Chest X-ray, AP view. Patient: 39 years old, sex M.
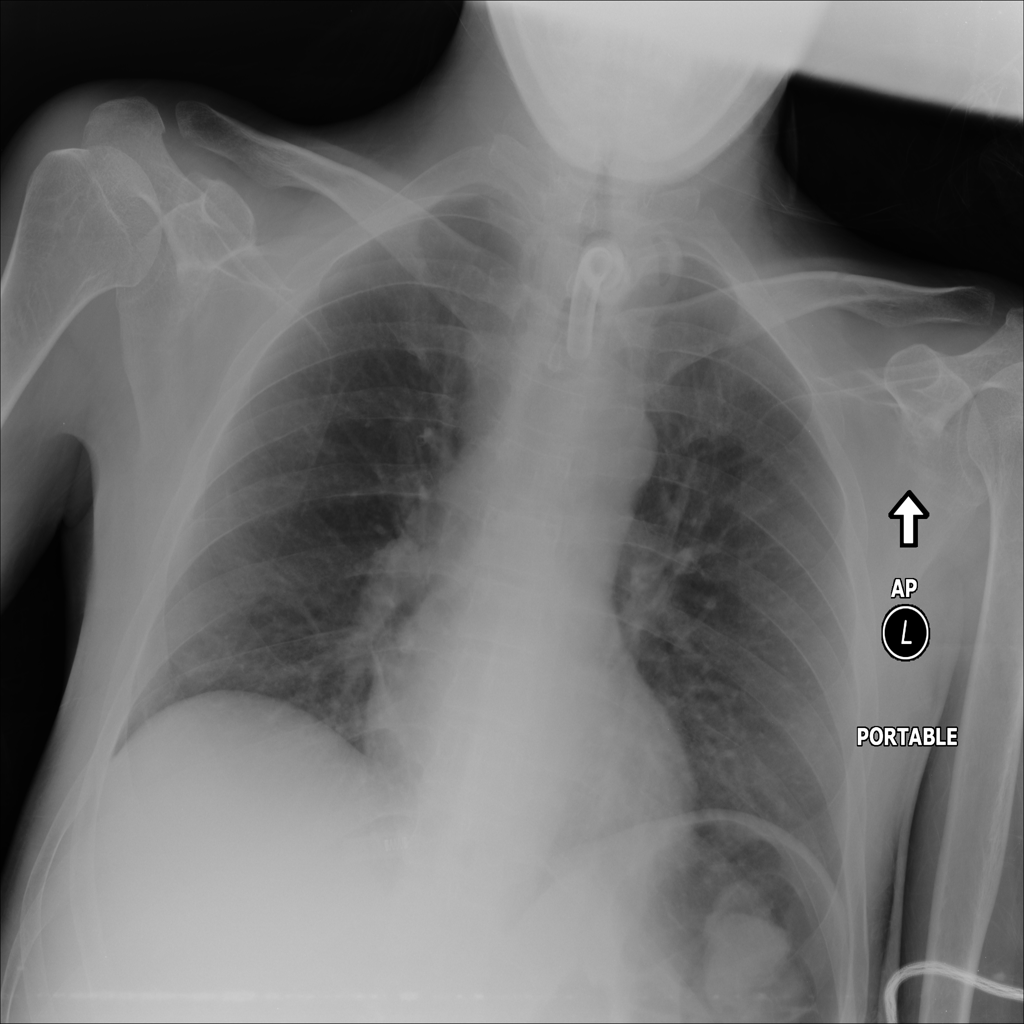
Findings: No Finding